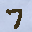
Label: 7